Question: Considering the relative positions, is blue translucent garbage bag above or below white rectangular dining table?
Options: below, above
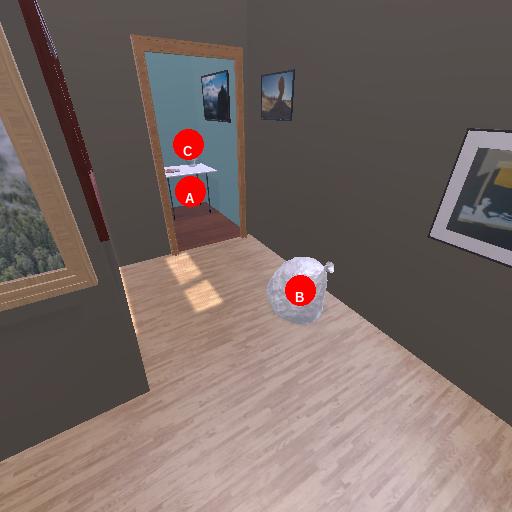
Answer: below